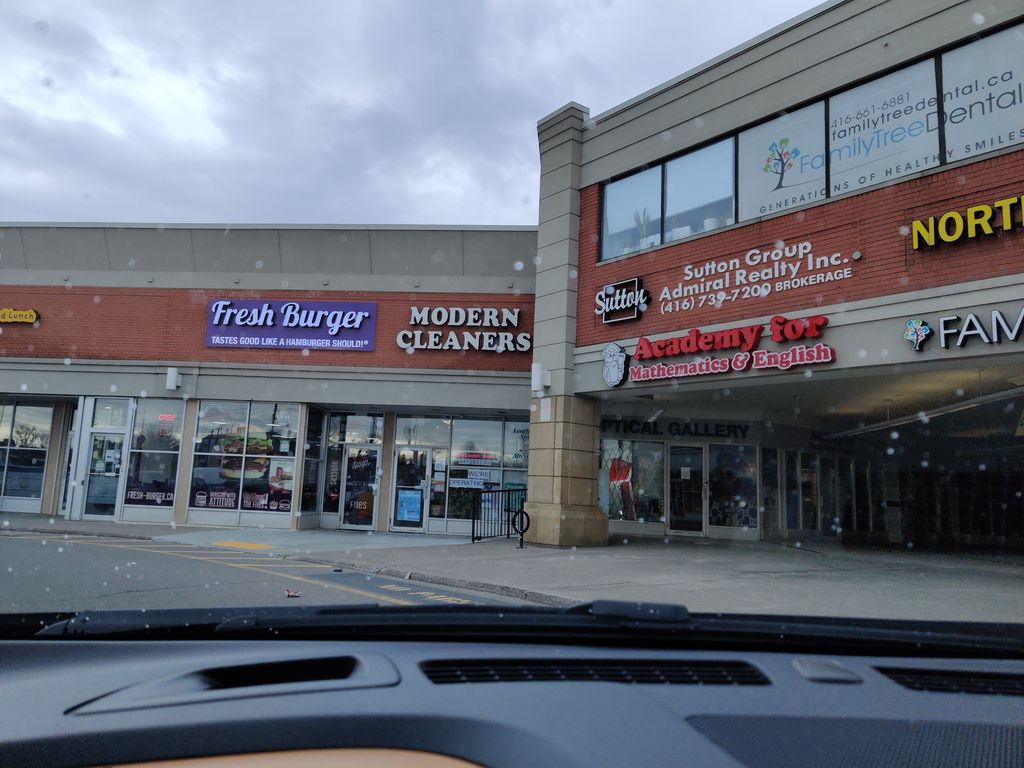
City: toronto